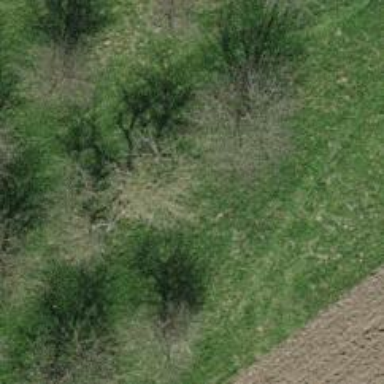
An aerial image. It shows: Beautiful tree in nature.